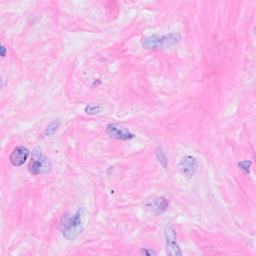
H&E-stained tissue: Breast